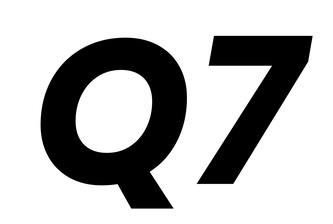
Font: Poppins-BoldItalic